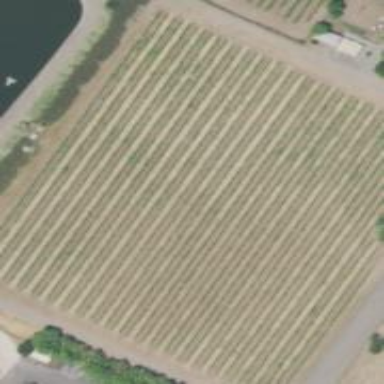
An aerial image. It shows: Vineyard where grapes are grown.